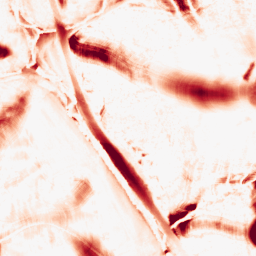
Category: morphological
Decomposition family: morphological_ellipse
Decomposition parameters: operation: opening
width: 50
height: 50
Upsampling method: linear_exact
Upsampling parameters: scale: 2
Upsampling scale: 2